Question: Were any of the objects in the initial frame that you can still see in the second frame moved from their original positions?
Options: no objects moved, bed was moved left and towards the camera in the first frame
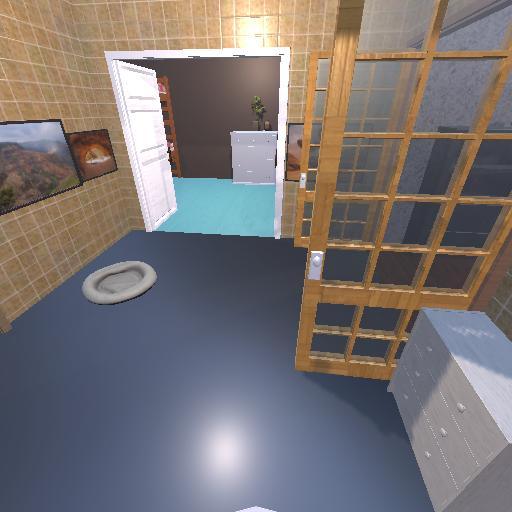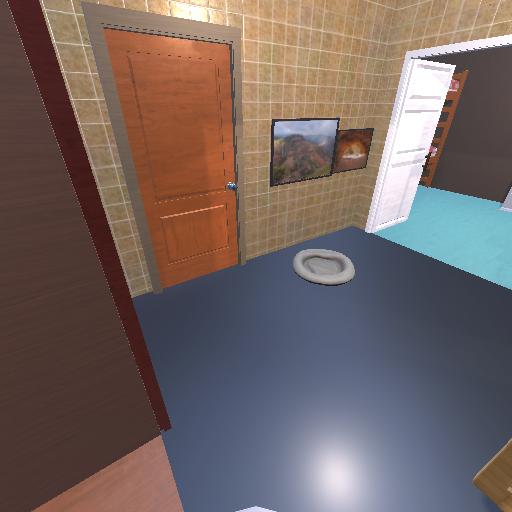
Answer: no objects moved